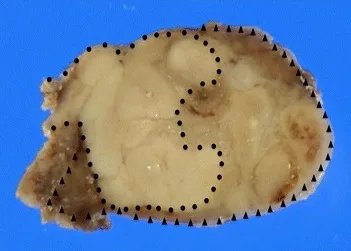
Macroscopic appearance of a nodule in thyroid tissue. The cut surface revealed a lobulated, infiltrating, and solid gray-whitish tumor, with a thick, focal capsule. Dots outline the poorly differentiated carcinoma component and the arrowheads indicate the nodular goiter.
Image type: pathology (h&e)